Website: walmart
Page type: payment
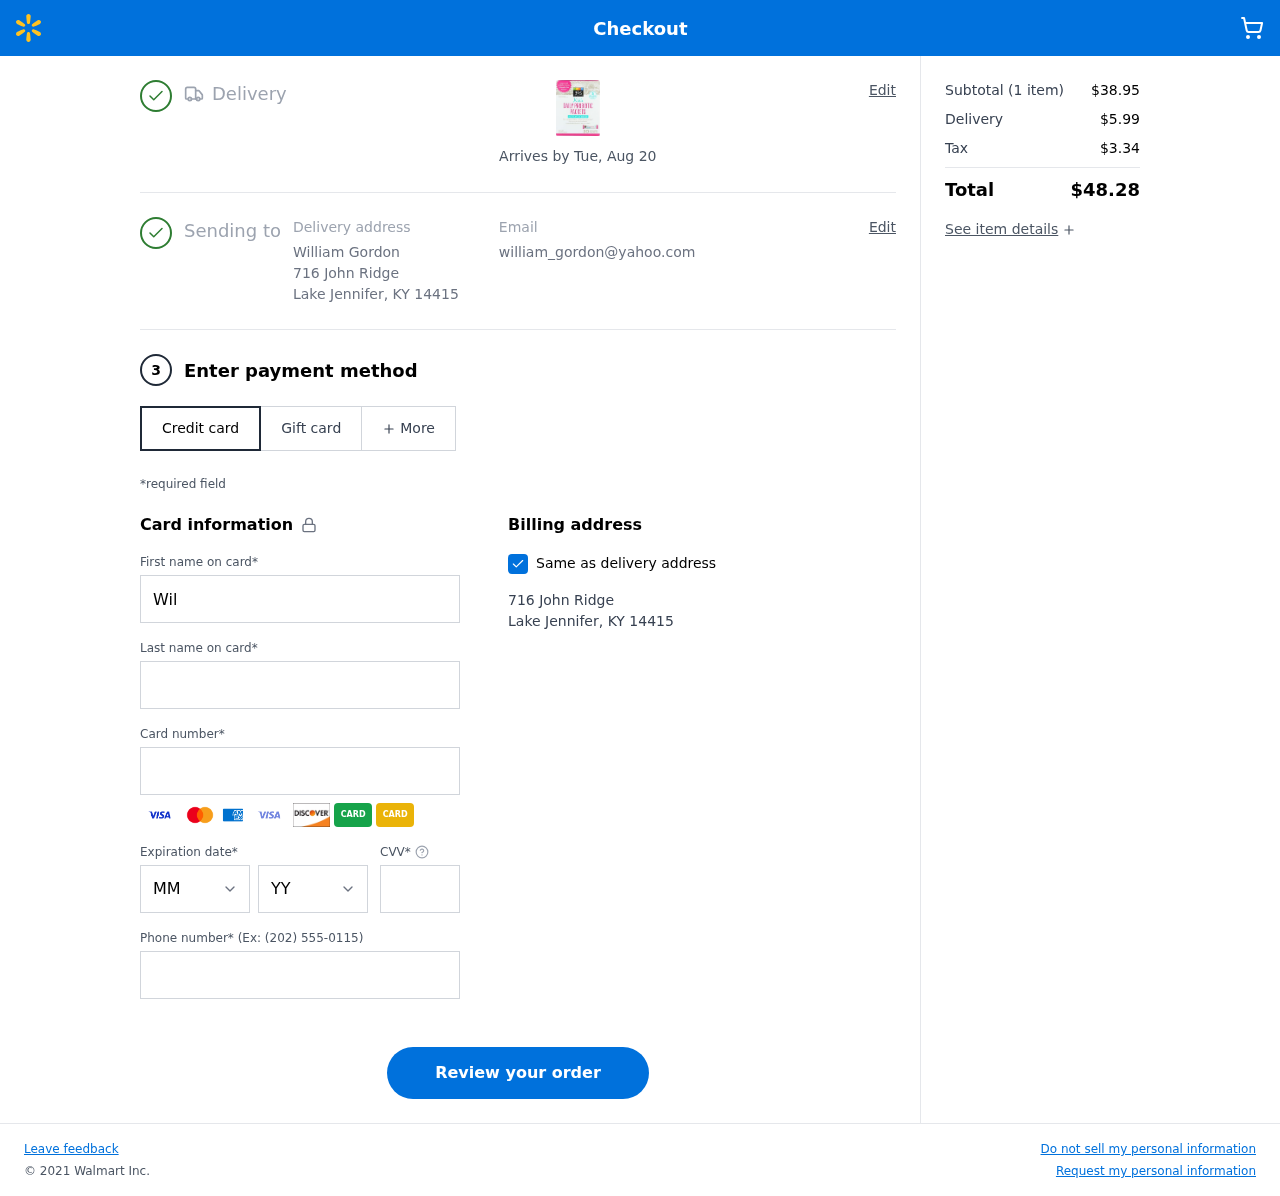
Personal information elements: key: PII_CARD_CVV
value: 116
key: PII_CARD_EXPIRY_MONTH
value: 05
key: PII_CARD_EXPIRY_YEAR
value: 28
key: PII_CARD_NUMBER
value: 4608 7273 5130 5194
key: PII_CITY
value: Lake Jennifer
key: PII_EMAIL
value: william_gordon@yahoo.com
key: PII_FIRSTNAME
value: William
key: PII_FULLNAME
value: William Gordon
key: PII_LASTNAME
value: Gordon
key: PII_PHONE
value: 7238049321
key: PII_POSTCODE
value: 14415
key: PII_STATE_ABBR
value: KY
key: PII_STREET
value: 716 John Ridge
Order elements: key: ORDER_DELIVERY_DATE
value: Arrives by Tue, Aug 20
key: ORDER_NUM_ITEMS
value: (1 item)
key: ORDER_SUBTOTAL
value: $38.95
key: ORDER_SHIPPING_COST
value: $5.99
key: ORDER_TAX
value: $3.34
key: ORDER_TOTAL
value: $48.28